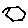
Label: hexagon